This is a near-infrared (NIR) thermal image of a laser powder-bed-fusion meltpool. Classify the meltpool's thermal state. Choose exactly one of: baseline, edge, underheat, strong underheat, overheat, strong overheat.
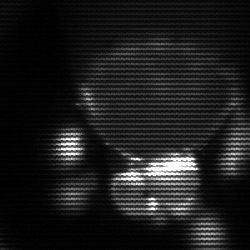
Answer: edge